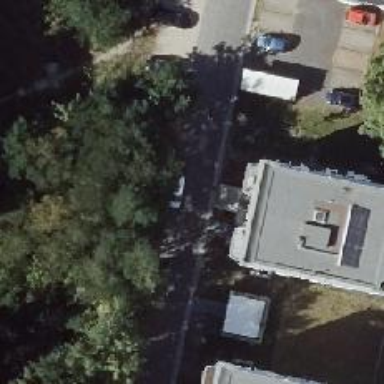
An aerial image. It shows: Living street.